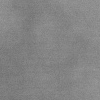
Atmospheric dust classification: dusty